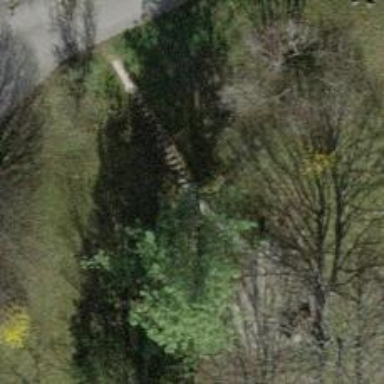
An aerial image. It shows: Road with steps.